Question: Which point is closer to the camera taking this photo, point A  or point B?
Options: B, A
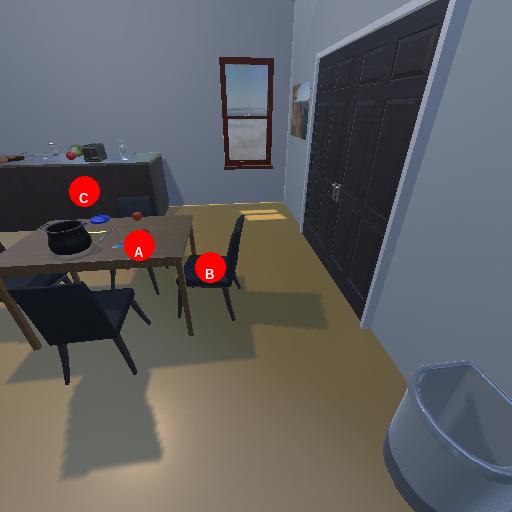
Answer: B